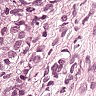
Metastatic tissue present: yes